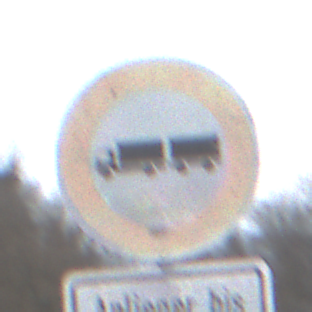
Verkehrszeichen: VerbotLastkraftwagenMitAnhaenger
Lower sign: SonstigeFahrzeugePersonengruppenFrei3
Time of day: MorningAfternoon
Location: Outdoor (Suburban)
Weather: Overcast
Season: NotSpecified
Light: Natural